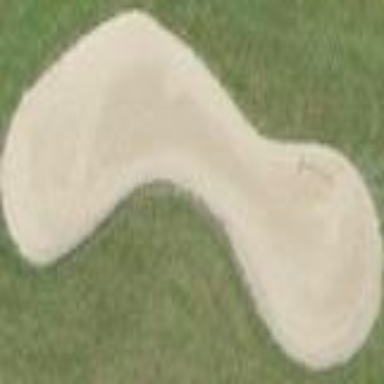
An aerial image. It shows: Bunker on golf course.